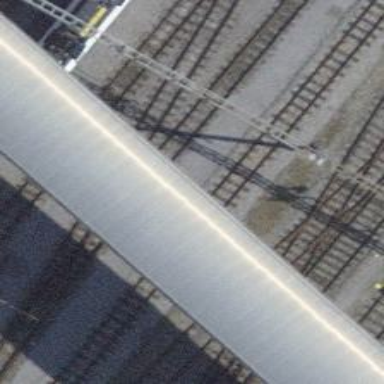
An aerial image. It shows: Narrow-gauge railway with electrified tracks using contact line. Located in service yard with one track.